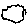
Label: cloud